Question: I think I'm missing something simple here. I need to create a semi-transparent UIImageView that covers the entire screen including the navigation toolbar. How do I do this?
This is what I'm trying to do ...

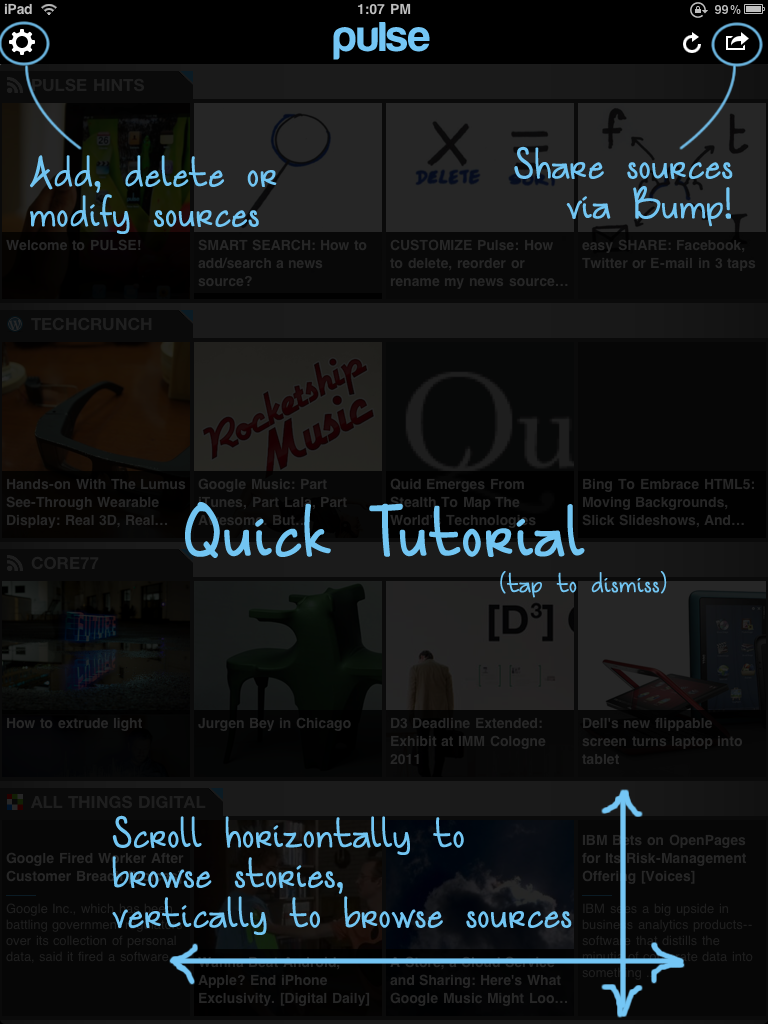
Answer: This is a possible solution:
'''
UIImage *image=[UIImage imageNamed:@"whatever.png"];
UIImageView *overlay=[[UIImageView alloc] initWithImage:image];
overlay.alpha=0.5;
[[[[UIApplication sharedApplication] delegate] window] addSubview:overlay];
'''
EDIT:
- - '[overlay release]'